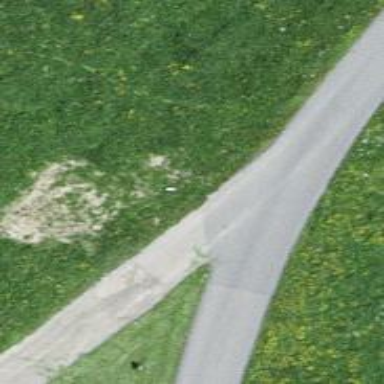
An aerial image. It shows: Driveway leading to service road.